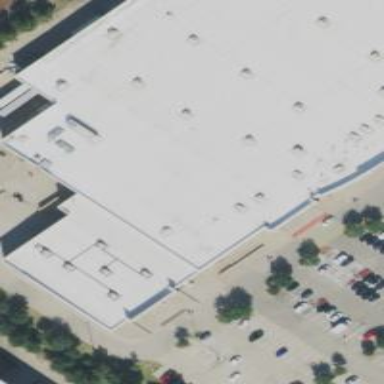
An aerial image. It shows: Building.